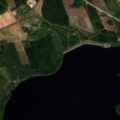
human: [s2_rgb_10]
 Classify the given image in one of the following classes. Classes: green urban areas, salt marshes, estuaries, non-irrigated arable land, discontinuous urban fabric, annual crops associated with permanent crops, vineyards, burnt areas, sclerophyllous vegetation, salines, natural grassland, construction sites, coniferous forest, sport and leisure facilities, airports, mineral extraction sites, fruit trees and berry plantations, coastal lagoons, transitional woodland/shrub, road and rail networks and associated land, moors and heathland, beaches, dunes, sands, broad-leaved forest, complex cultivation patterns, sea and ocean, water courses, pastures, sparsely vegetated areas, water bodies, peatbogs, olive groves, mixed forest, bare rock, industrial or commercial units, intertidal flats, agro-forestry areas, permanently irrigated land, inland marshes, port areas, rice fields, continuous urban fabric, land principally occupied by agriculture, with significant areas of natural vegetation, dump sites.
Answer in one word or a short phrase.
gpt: coniferous forest, mixed forest, water bodies